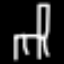
Label: chair